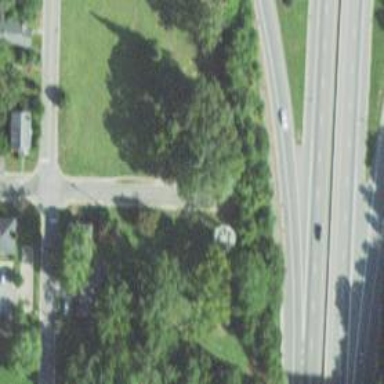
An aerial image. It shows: Memorial site with historic significance.